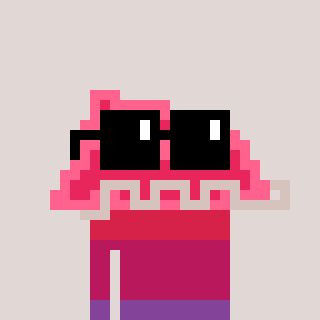
a pixel art character with square black sunglasses, a retainer-shaped head and a hotbrown-colored body on a warm background